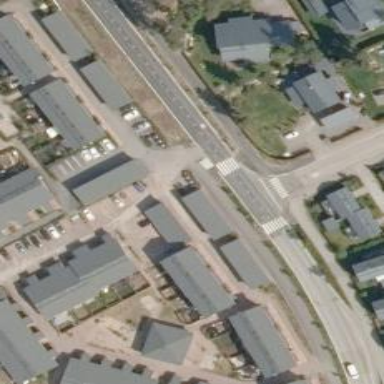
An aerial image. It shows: Crossing on asphalt cycleway.